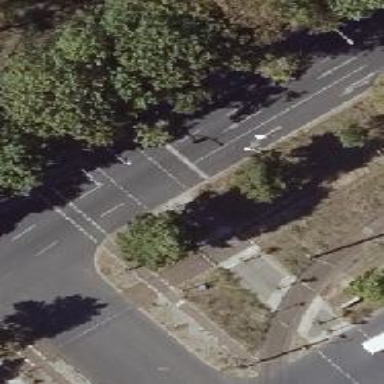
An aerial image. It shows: Road crossing with traffic signals.